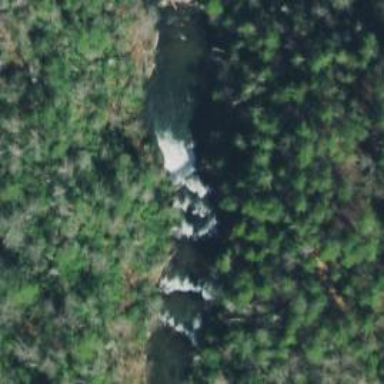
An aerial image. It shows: Beautiful waterfall.